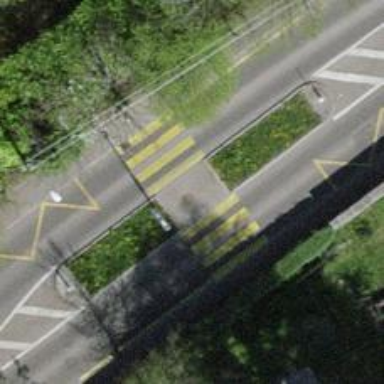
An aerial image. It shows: Asphalt footway leading to traffic island.